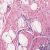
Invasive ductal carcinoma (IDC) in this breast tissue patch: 1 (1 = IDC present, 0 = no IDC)